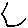
Label: hexagon